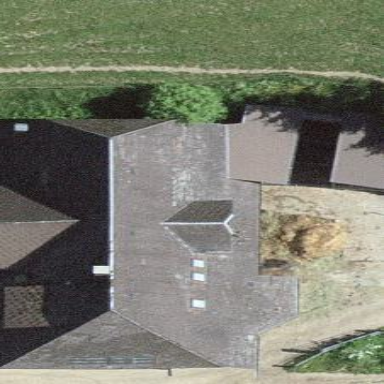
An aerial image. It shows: Farm building.